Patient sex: F
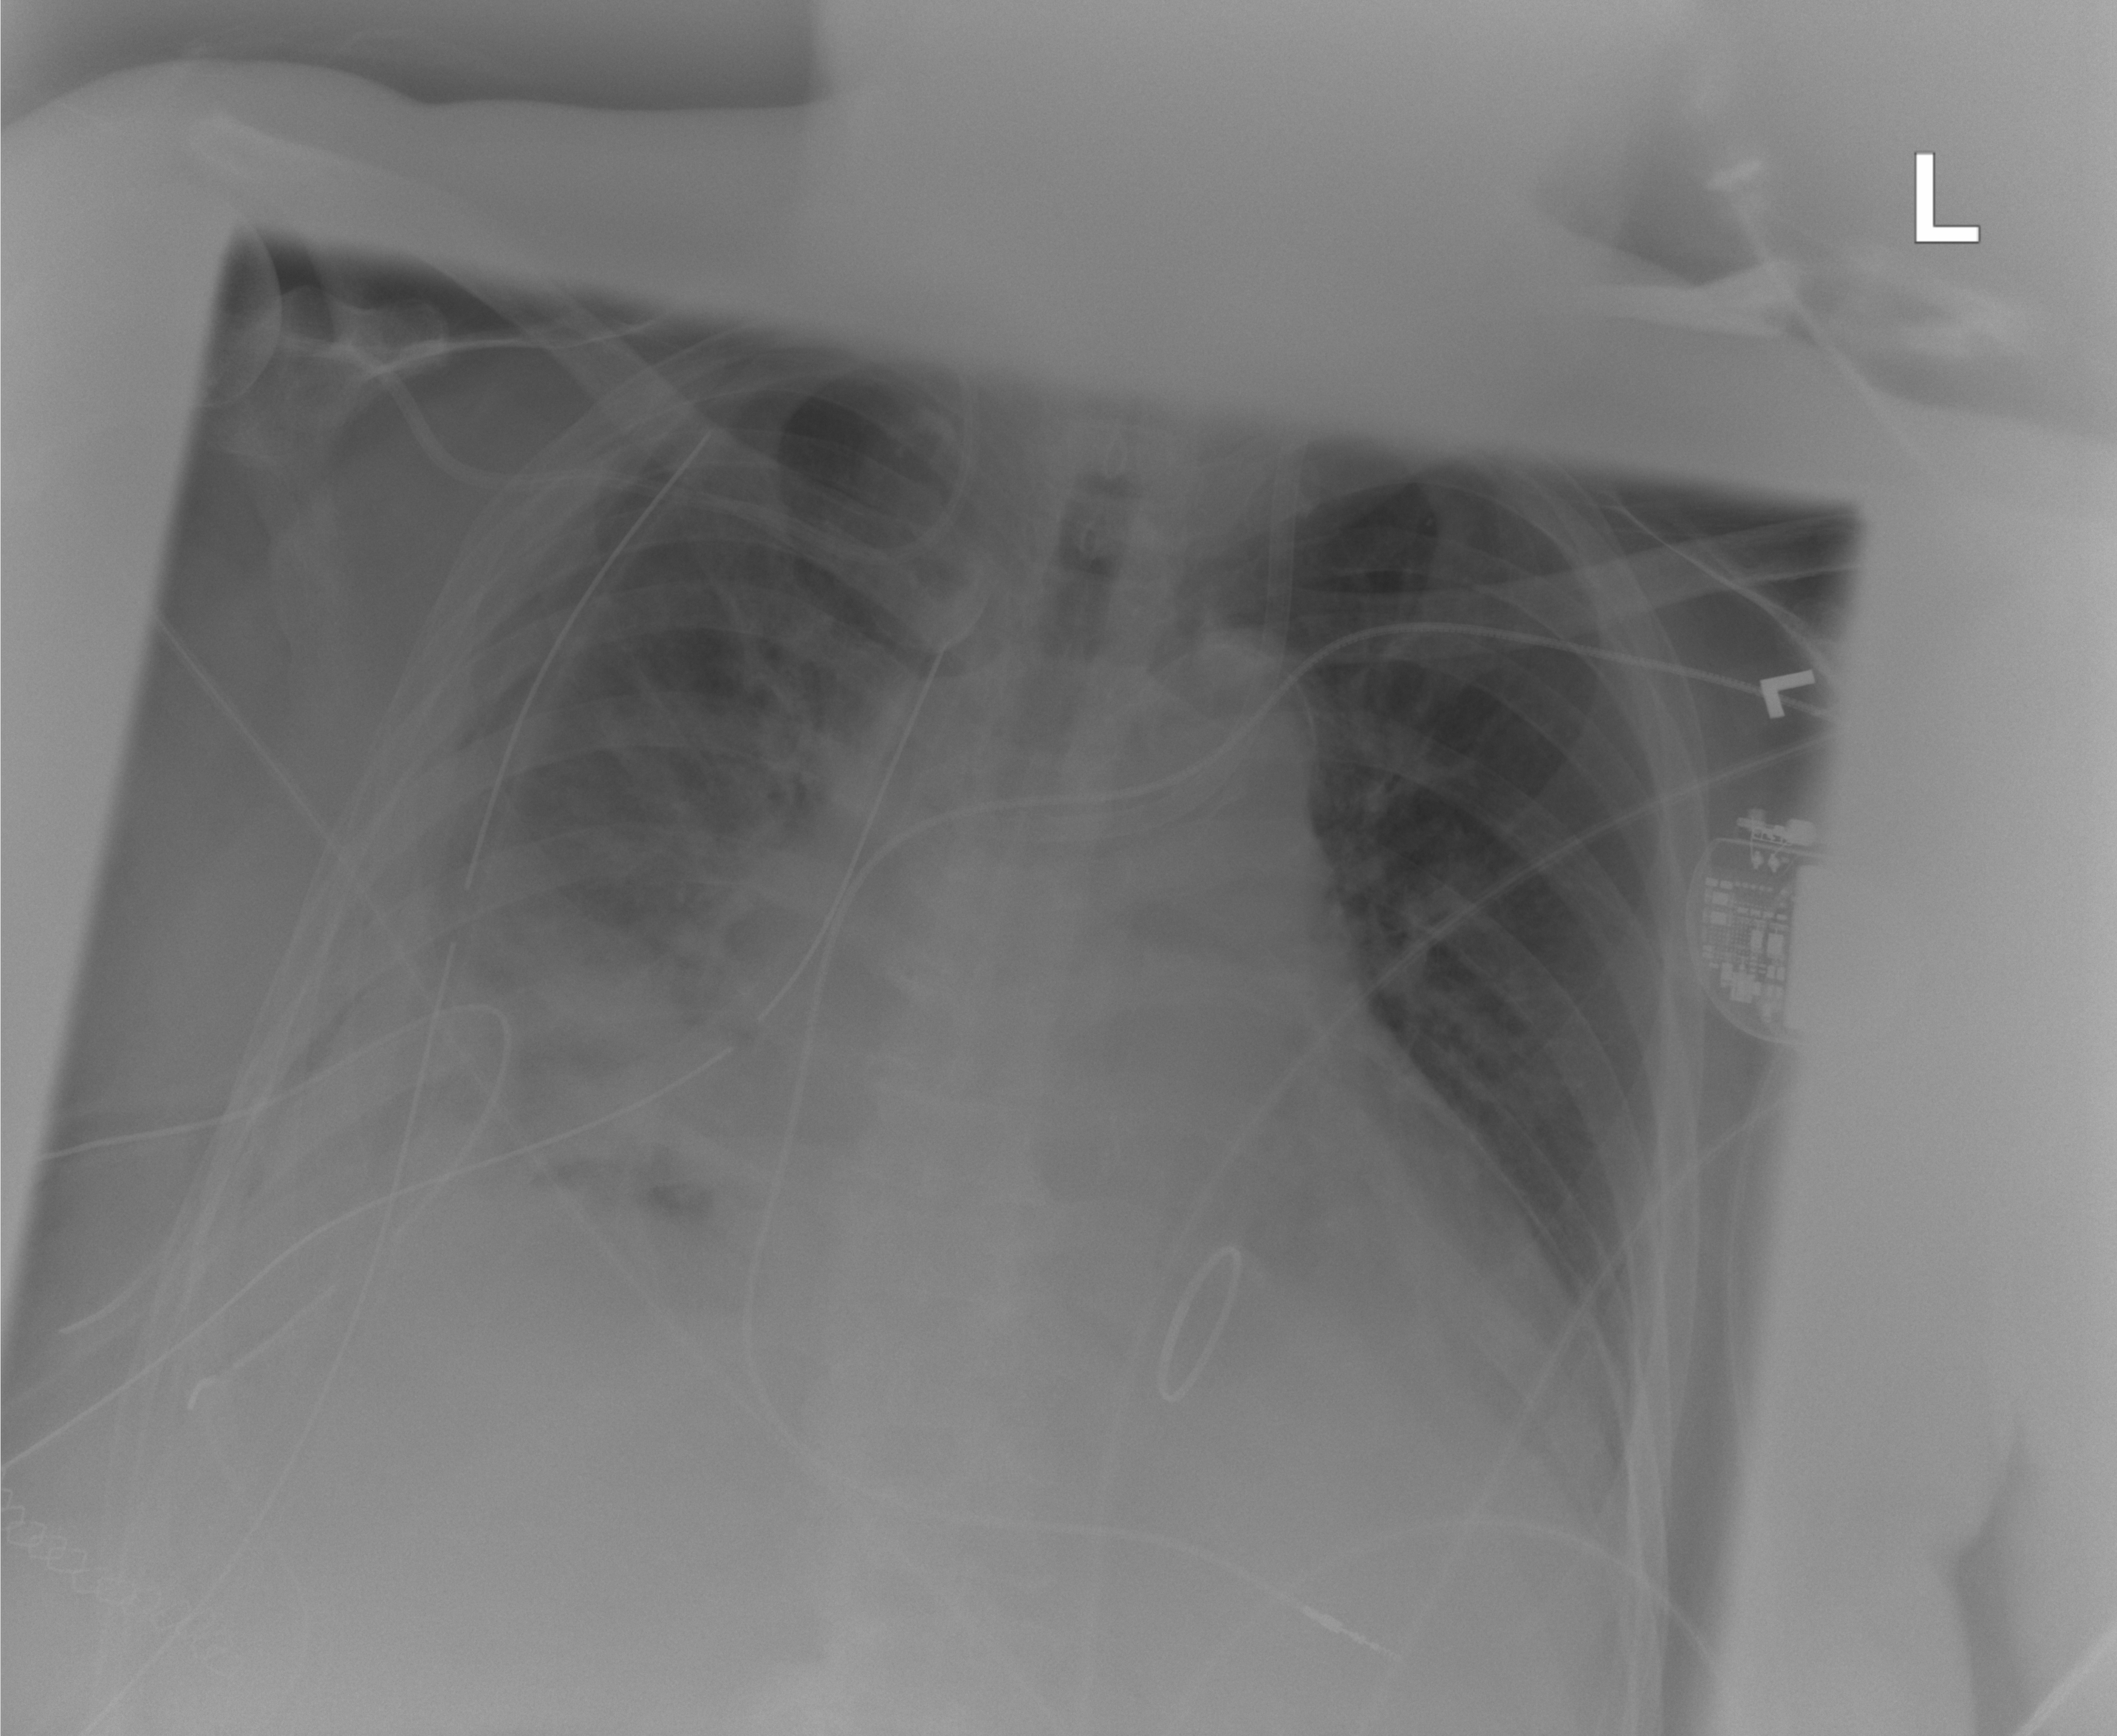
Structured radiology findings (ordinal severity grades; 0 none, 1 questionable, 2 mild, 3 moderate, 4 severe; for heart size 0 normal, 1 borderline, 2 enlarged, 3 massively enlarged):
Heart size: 2
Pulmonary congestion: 2
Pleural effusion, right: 3
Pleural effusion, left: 0
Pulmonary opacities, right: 2
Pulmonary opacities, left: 0
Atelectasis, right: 3
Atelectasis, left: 0